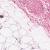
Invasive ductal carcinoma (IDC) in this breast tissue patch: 0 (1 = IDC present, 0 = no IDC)